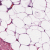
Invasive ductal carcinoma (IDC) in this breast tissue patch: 0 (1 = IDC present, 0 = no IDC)